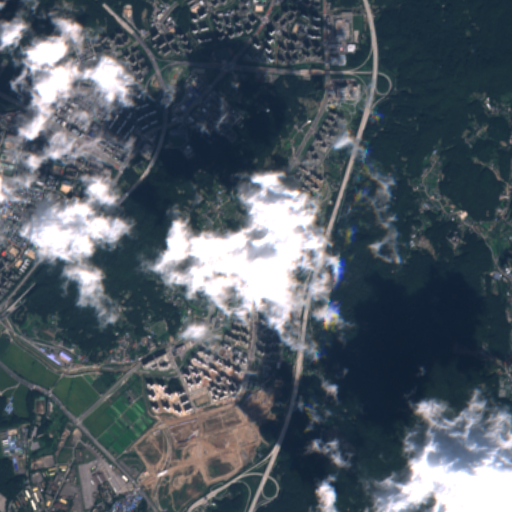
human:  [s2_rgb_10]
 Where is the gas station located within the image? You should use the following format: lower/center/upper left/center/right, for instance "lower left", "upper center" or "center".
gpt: The gas station is located in the upper left of the image.
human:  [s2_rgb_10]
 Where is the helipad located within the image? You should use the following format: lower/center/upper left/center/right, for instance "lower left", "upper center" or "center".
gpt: The helipad is located in the lower left of the image.
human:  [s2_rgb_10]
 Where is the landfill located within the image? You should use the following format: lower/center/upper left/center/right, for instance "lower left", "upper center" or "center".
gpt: There is no landfill in the image.